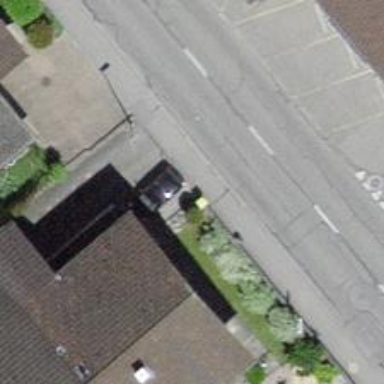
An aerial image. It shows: Post box is visible.